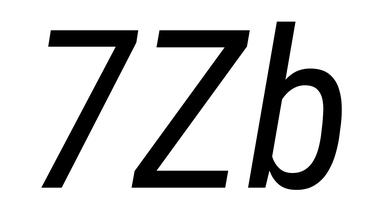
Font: Roboto-Italic_Condensed_Italic